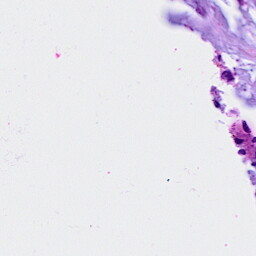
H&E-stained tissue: Breast